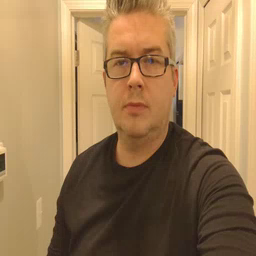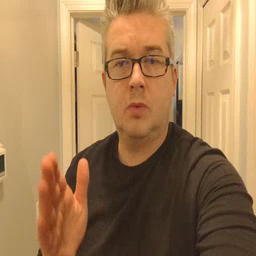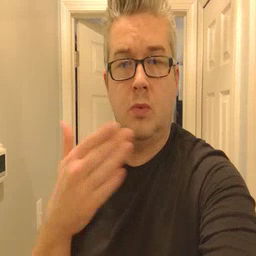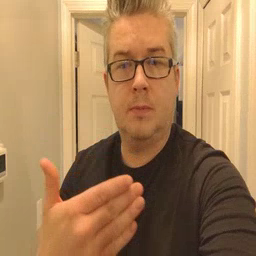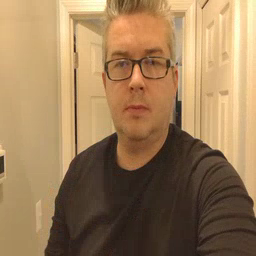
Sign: room